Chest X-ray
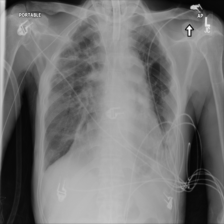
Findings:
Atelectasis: negative
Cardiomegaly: negative
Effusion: negative
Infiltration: negative
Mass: negative
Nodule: negative
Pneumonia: negative
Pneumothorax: negative
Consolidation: negative
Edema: negative
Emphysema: negative
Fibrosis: negative
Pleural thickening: negative
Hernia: negative